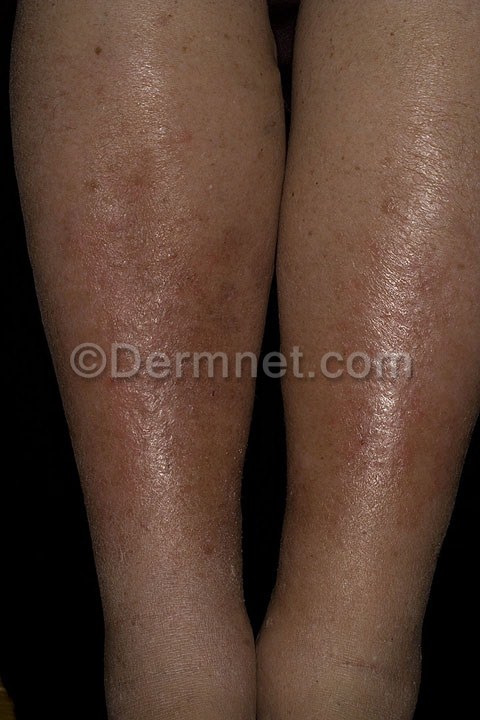
Disease: Eczema Photos